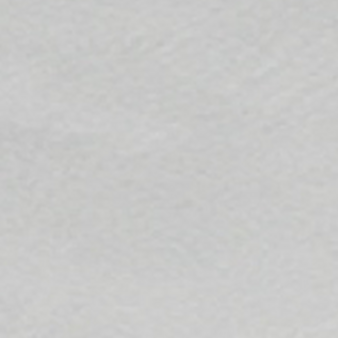
Label: other